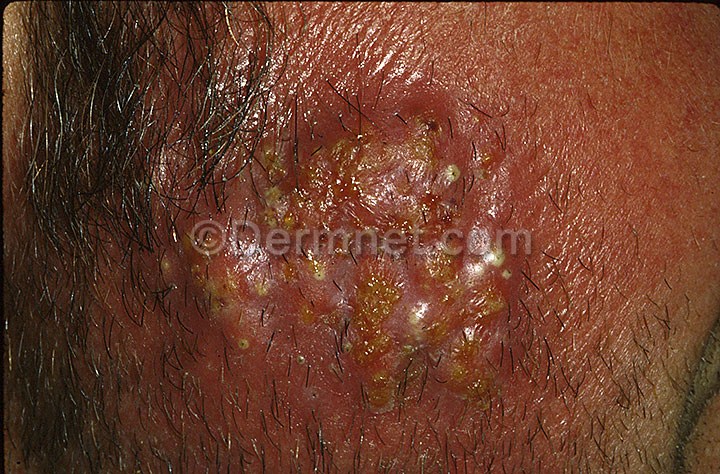
Disease: Tinea Ringworm Candidiasis and other Fungal Infections